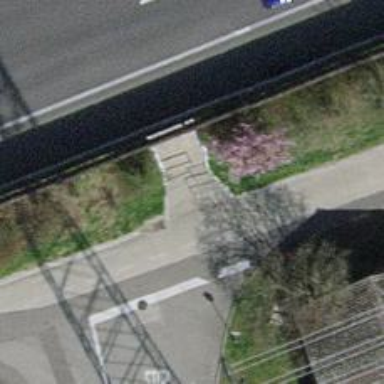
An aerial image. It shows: Cycle barrier.